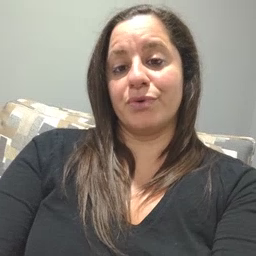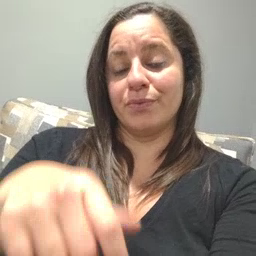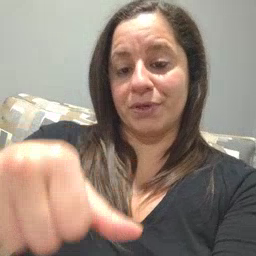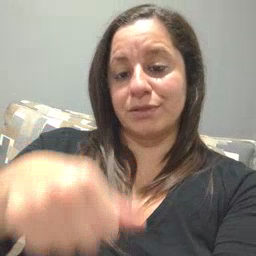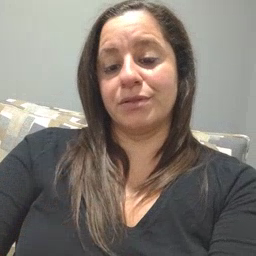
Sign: puzzle